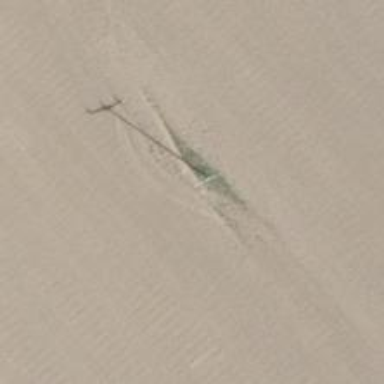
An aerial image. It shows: Power pole.